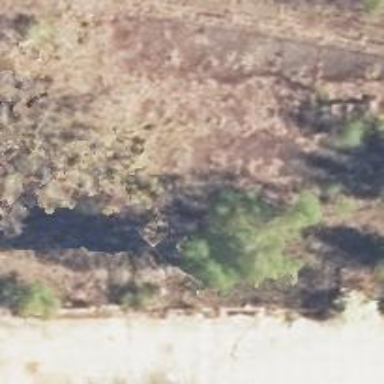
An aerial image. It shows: Abandoned spur railway.